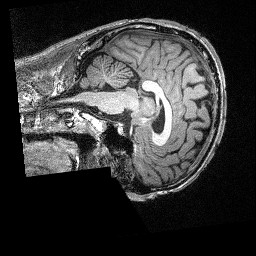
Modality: T1map
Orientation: sagittal